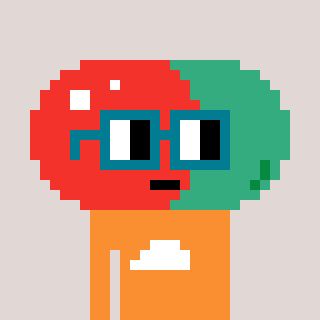
a pixel art character with square dark green glasses, a pill-shaped head and a orange-colored body on a warm background